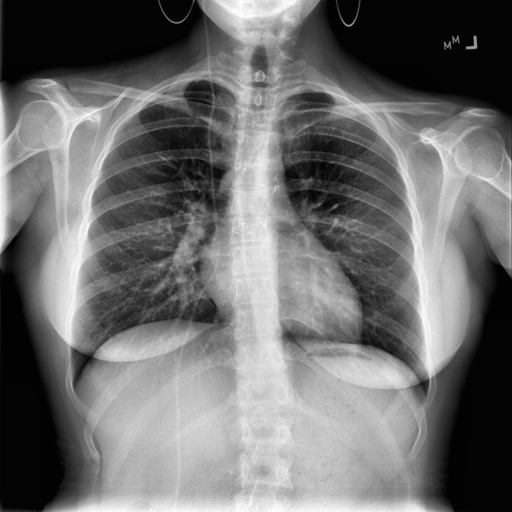
Finding: NORMAL